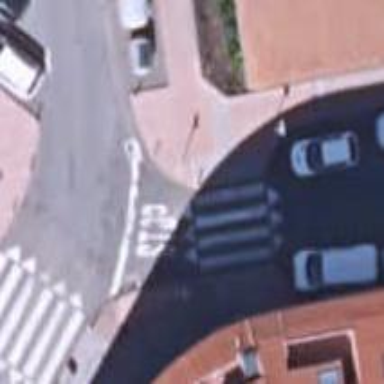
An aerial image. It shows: Marked road crossing with traffic calming table.